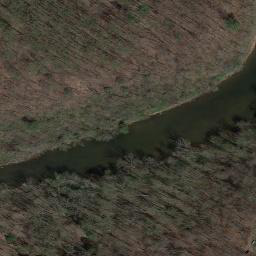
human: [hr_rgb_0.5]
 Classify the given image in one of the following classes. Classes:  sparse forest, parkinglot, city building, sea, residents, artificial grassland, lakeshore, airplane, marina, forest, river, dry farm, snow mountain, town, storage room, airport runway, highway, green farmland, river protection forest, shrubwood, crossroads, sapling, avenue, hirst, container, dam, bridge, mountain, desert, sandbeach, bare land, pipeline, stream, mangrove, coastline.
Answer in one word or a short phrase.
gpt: river